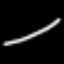
Label: line